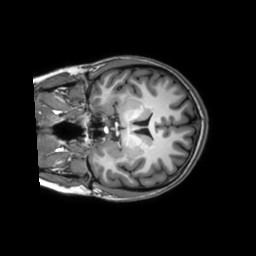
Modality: T1w
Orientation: coronal
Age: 26
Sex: female